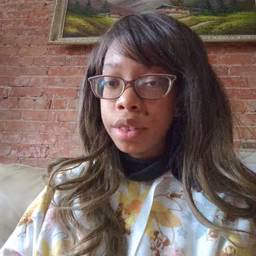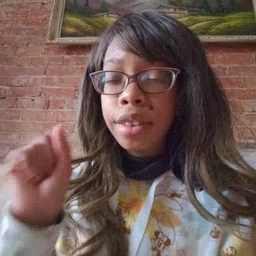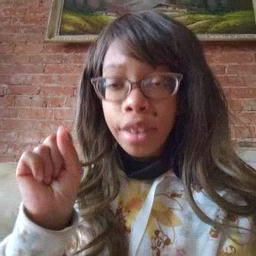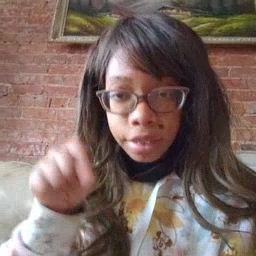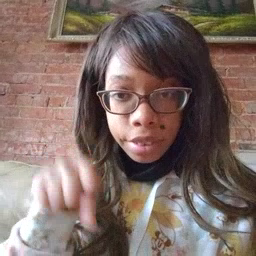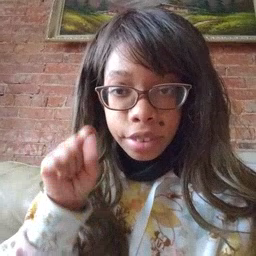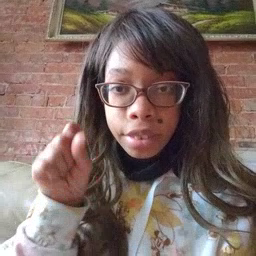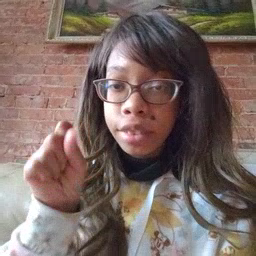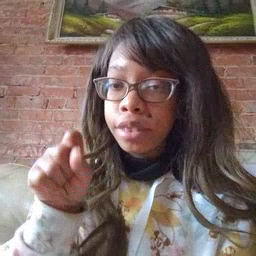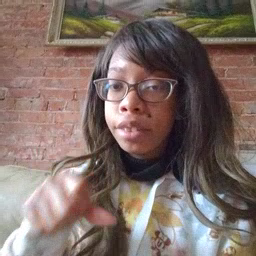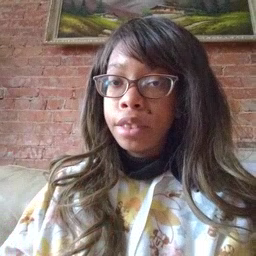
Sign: yes